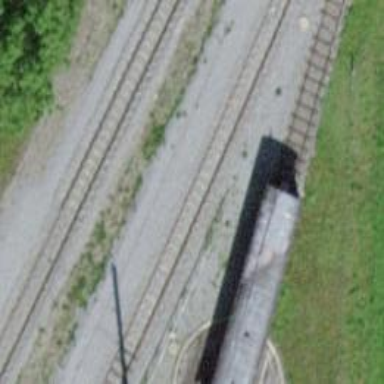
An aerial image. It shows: Narrow-gauge railway yard with electrified tracks using contact line.